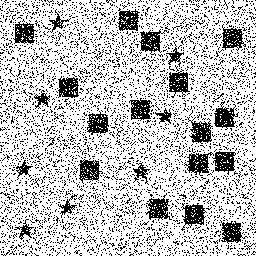
Squares: 16
Triangles: 0
Stars: 8
Total shapes: 24